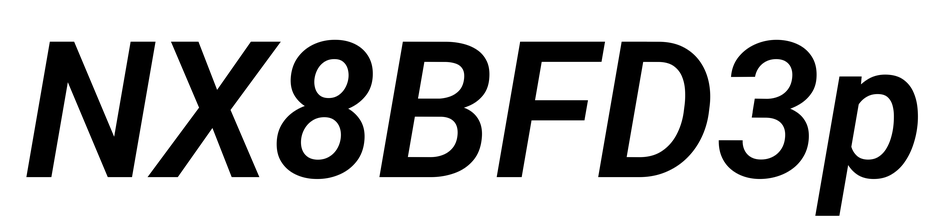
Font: Roboto-Italic_SemiBold_Italic